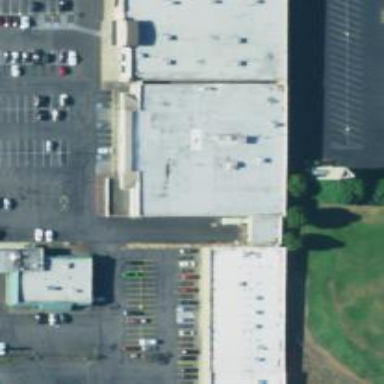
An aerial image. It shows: Pharmacy providing healthcare services.